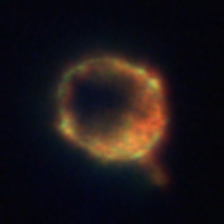
Taxon: Ciliates
Group: Other